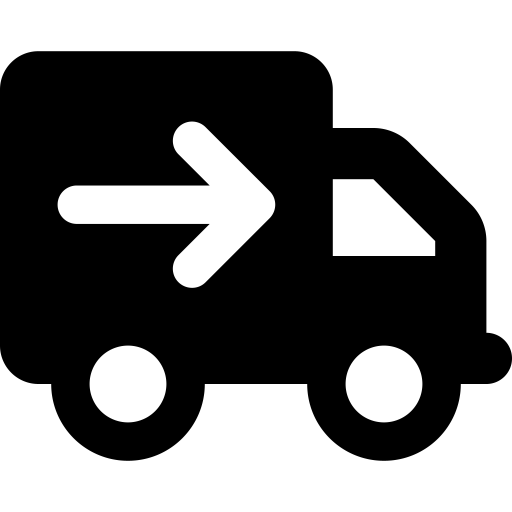
Tags: icon, FontAwesome, fa-icon, solid, truck, arrow, right